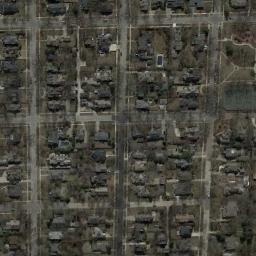
Label: residential